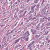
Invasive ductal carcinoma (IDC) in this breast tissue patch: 1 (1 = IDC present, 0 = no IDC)